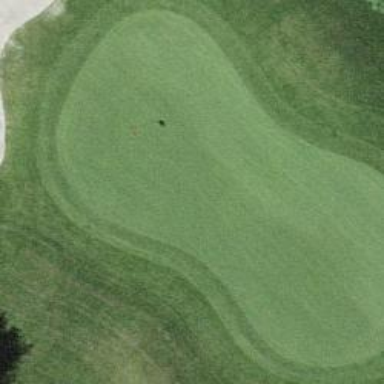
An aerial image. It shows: Golf green.